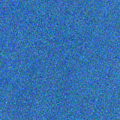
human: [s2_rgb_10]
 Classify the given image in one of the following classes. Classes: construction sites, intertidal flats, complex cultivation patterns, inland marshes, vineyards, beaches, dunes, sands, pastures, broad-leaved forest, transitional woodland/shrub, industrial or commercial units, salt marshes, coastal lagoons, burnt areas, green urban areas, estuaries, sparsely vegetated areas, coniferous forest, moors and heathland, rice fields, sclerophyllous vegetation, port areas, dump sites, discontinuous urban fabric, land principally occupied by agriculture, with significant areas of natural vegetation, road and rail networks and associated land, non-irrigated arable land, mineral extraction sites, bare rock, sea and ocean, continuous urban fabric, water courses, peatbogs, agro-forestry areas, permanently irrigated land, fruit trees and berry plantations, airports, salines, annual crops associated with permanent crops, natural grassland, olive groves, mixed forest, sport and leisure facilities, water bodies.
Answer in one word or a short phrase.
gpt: sea and ocean